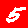
Digit: 5